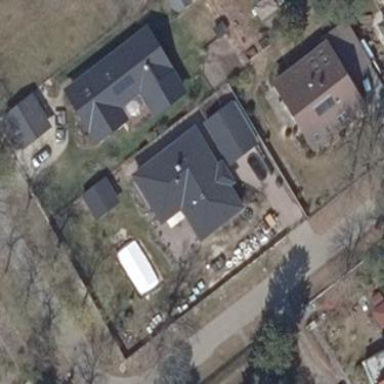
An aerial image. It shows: Detached building with hipped roof shape.